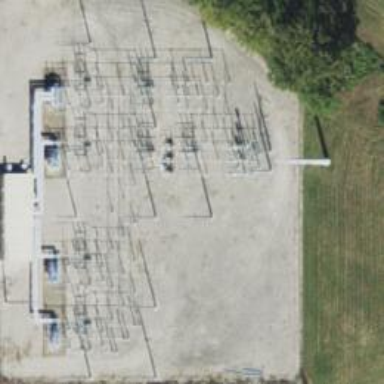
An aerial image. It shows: Switch for power supply.